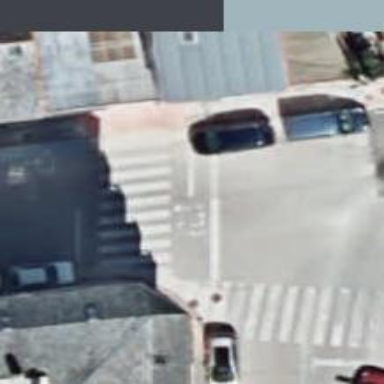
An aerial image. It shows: Uncontrolled footway crossing with zebra markings.